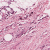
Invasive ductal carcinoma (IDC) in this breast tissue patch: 1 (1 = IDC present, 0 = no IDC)